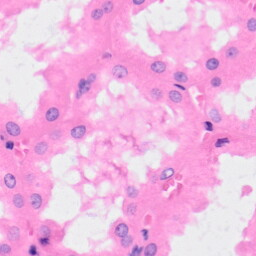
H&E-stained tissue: Kidney